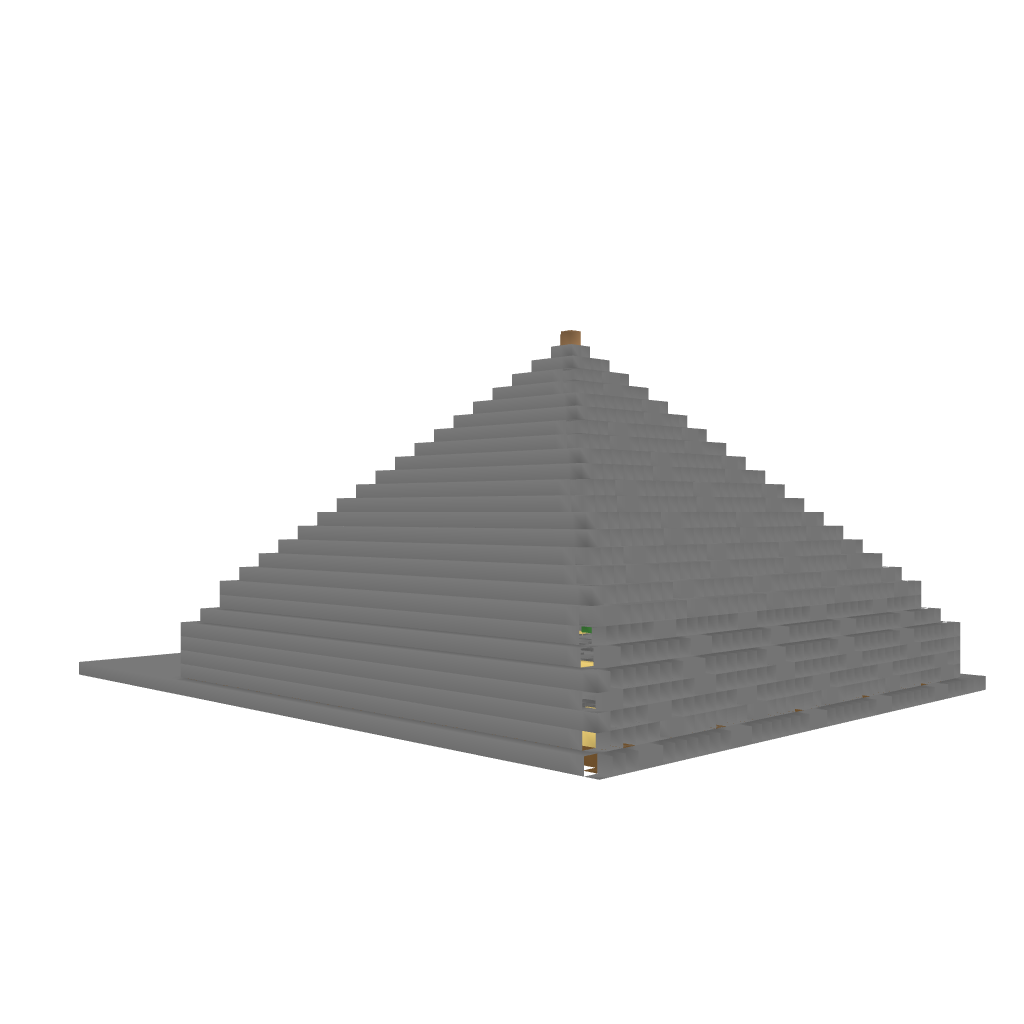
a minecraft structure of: The Hostile Mob Temple bad low quality